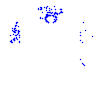
Particle: proton